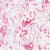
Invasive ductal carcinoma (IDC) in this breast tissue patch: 0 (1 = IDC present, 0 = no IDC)